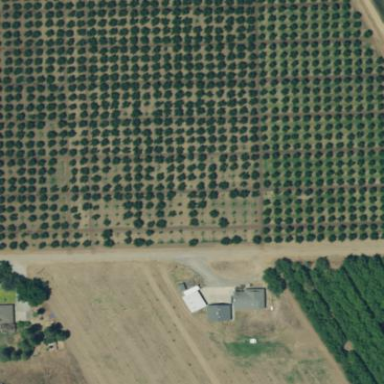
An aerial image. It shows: Orchard.